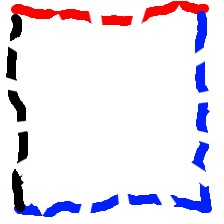
Shape: square